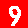
Digit: 9